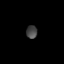
Tissue: lung
Cell type: Fibroblasts
Senescence score: 0.5668
Nuclear area (px): 140
Mean DAPI intensity: 69.136